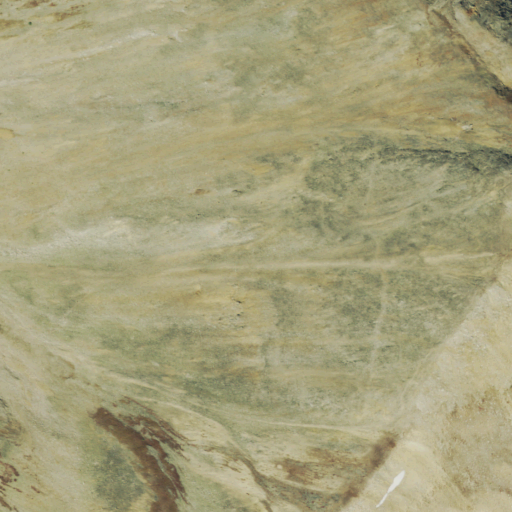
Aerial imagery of mountain in Colorado named Clover Mountain containing barren land, grassland, shrub, and snow